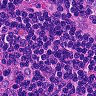
Metastatic tissue present: no